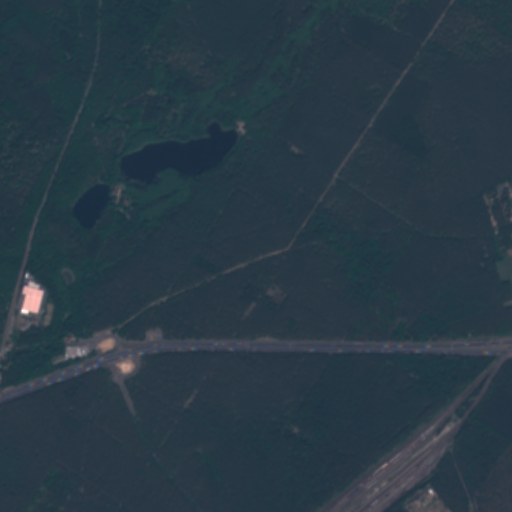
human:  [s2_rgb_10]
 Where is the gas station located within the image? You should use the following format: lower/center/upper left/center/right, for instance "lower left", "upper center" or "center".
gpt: The gas station is located in the lower left of the image.
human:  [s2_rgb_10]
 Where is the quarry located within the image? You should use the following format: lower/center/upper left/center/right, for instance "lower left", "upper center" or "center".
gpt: There is no quarry in the image.